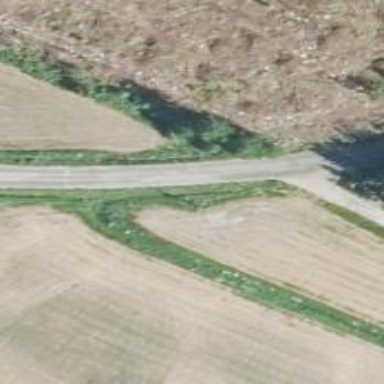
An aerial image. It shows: Asphalt road classified as tertiary.